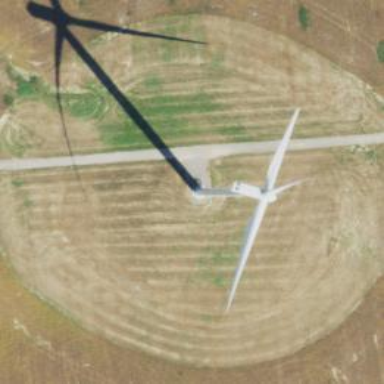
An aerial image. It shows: Wind generator powered by horizontal-axis wind turbine.